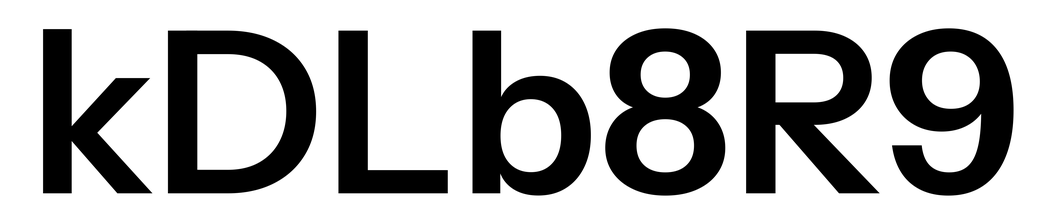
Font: InstrumentSans_SemiBold